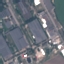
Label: Industrial